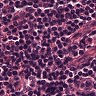
Metastatic tissue present: no